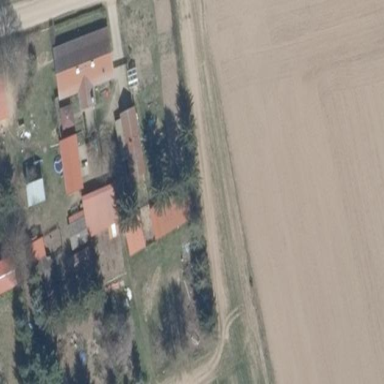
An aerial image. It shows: Farmyard area.